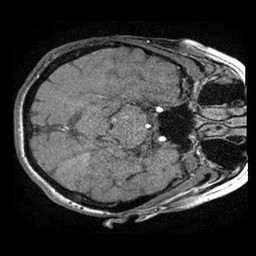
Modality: angio
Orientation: axial
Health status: ill
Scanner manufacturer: ge
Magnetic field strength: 1.5 T
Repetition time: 0.029 s
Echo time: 0.0045 s